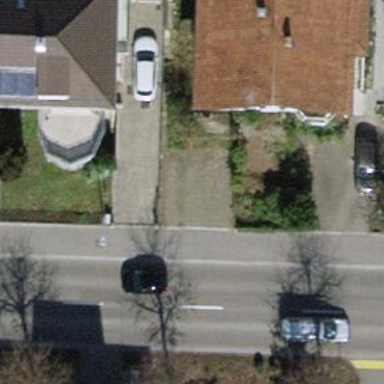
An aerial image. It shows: Fence is in the image.